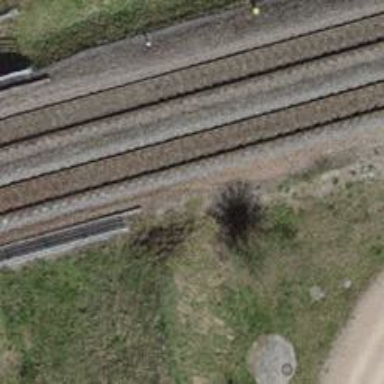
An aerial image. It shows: There is bridge over railway with one track.